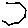
Label: hexagon